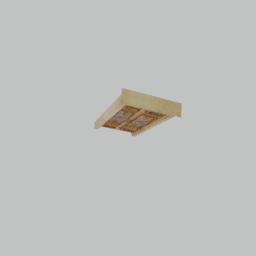
Label: architecture